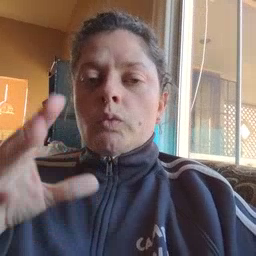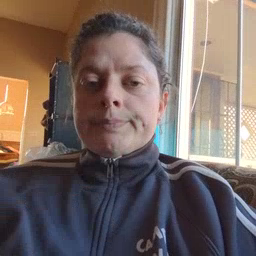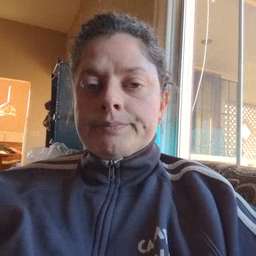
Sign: story